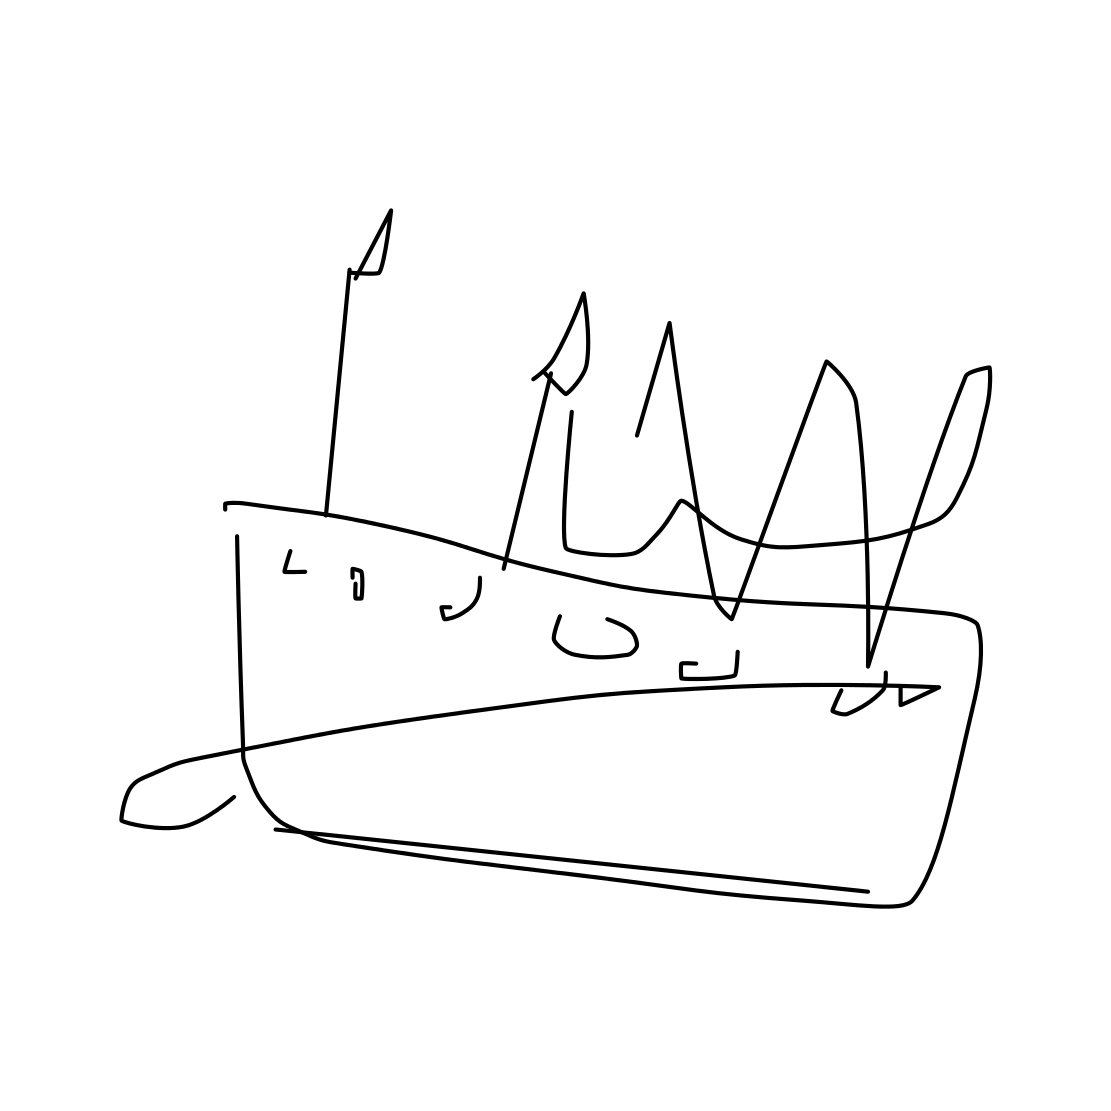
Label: cake